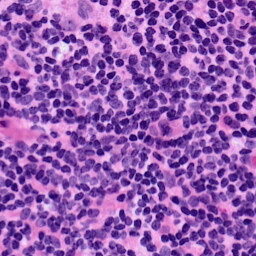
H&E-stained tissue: LymphNode